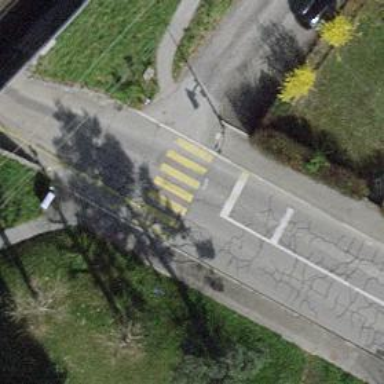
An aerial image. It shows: Zebra crossing on the road.